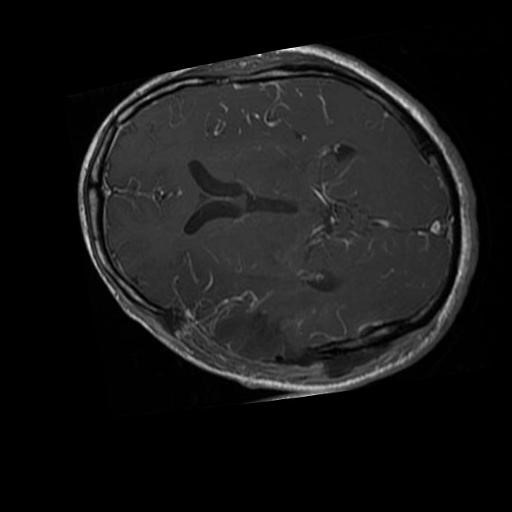
Label: brain_glioma